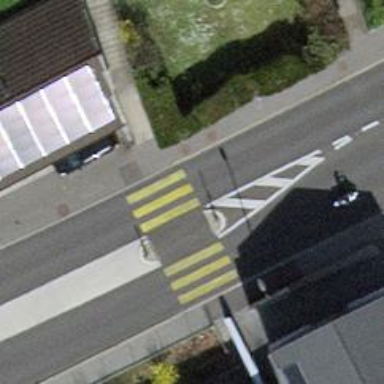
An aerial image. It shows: Uncontrolled zebra crossing with pedestrian island.